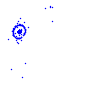
Particle: pion